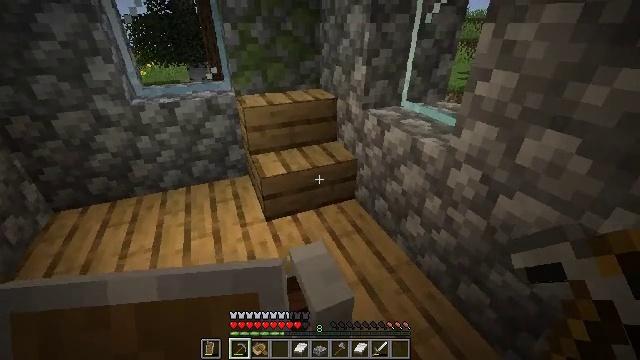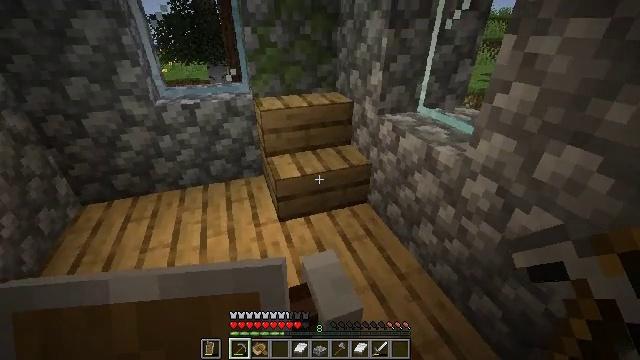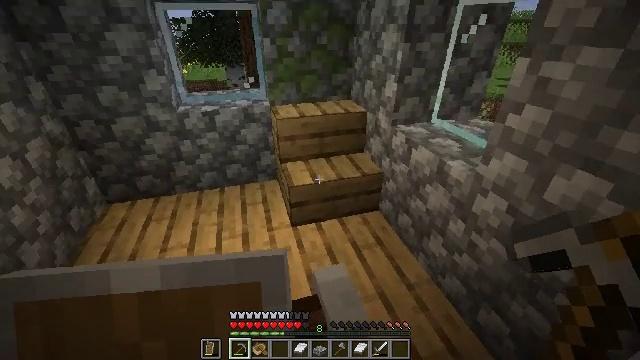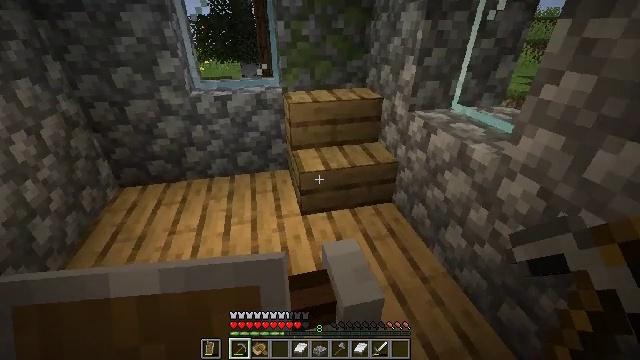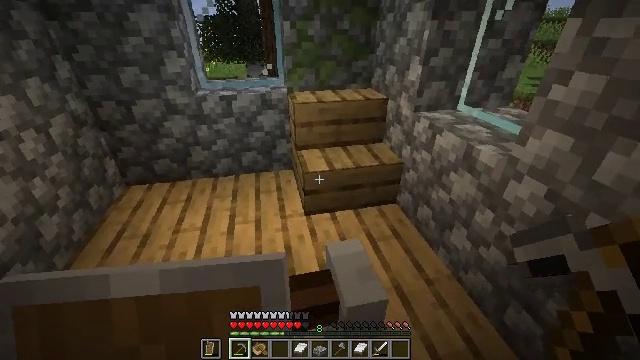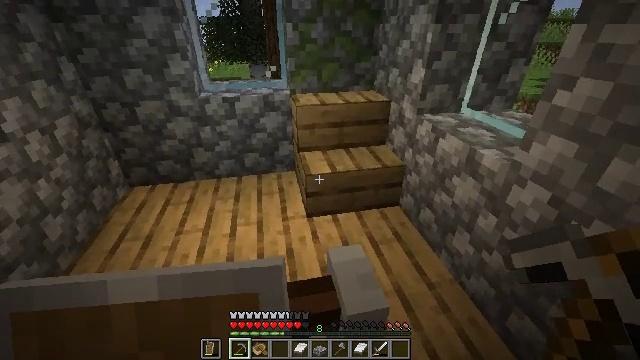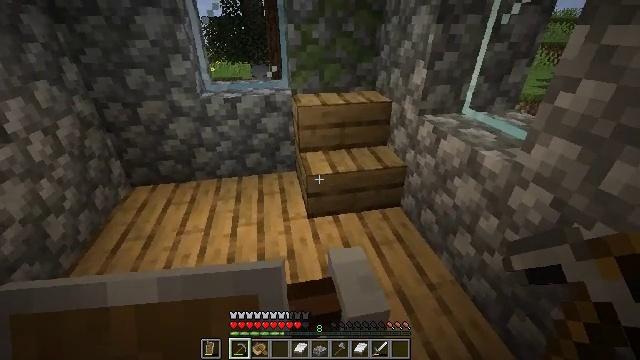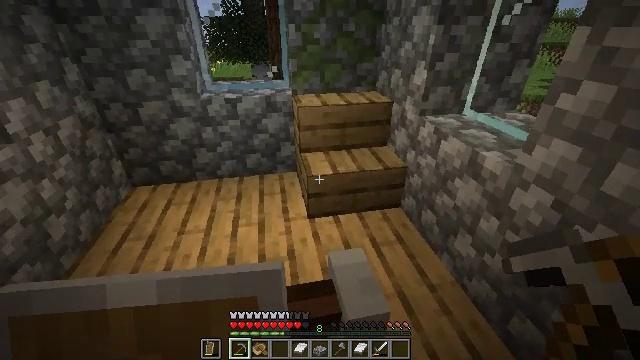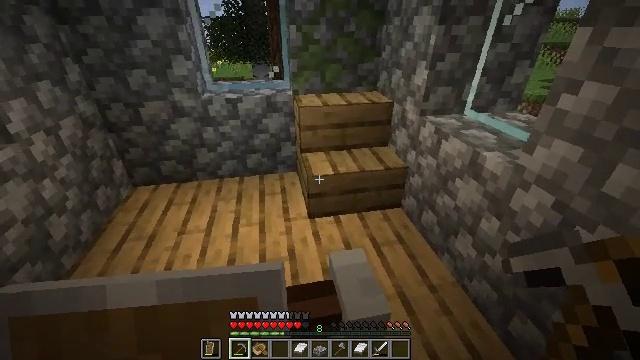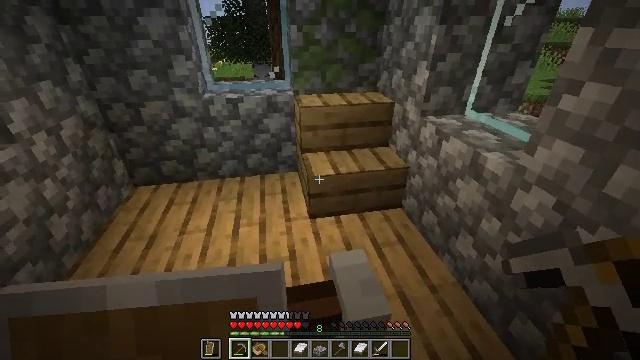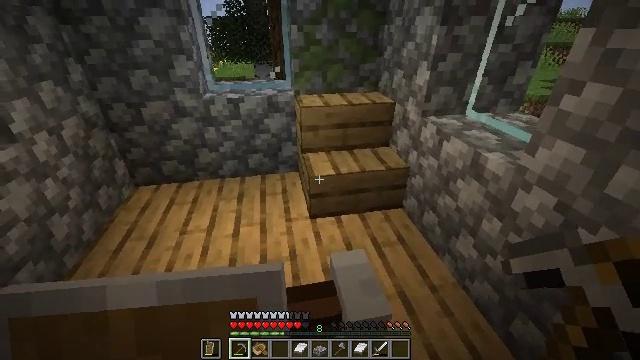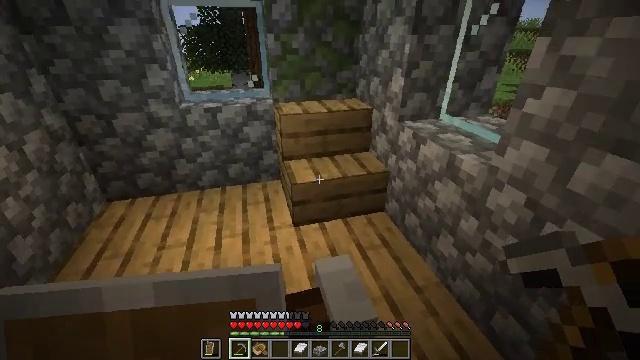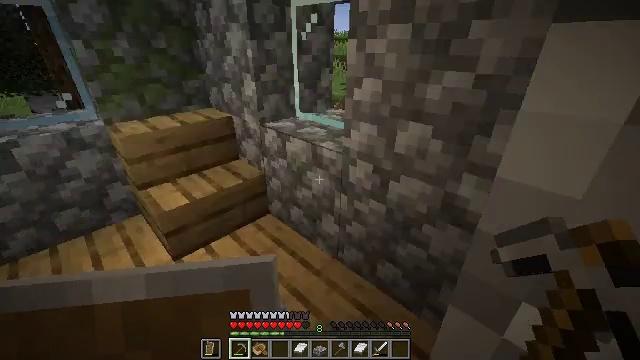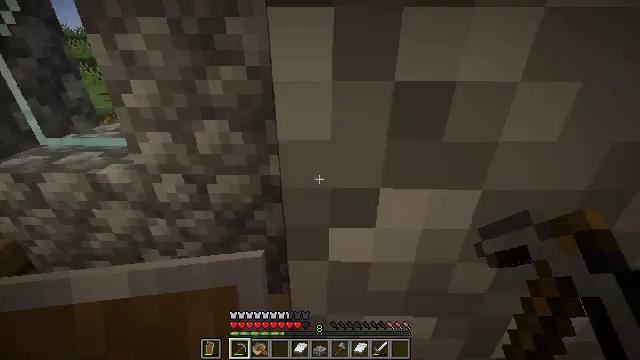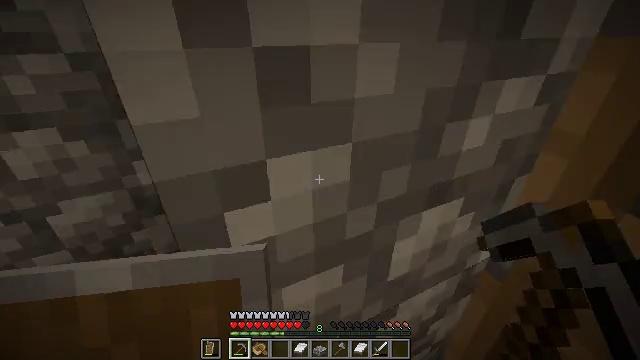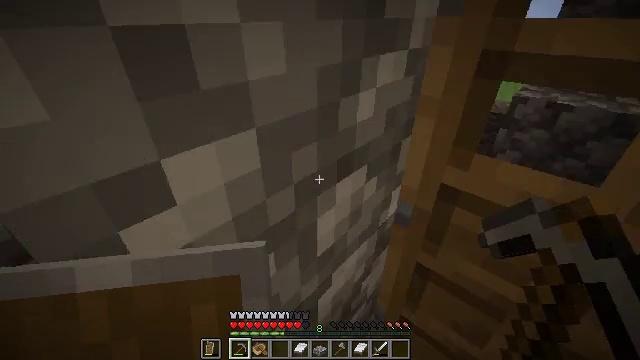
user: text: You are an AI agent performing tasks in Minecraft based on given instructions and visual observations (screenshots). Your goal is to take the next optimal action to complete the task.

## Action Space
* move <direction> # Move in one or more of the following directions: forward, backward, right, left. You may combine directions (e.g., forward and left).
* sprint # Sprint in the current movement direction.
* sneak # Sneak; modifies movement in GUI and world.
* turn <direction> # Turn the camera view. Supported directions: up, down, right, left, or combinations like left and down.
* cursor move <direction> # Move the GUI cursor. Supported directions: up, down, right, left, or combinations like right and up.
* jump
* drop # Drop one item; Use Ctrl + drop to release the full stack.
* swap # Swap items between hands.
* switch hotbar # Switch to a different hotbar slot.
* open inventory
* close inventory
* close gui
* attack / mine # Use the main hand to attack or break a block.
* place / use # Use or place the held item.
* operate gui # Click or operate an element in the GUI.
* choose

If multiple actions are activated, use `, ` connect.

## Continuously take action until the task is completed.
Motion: motion action
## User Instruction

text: Left click on the bell to mine it.
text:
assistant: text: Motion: move forward, turn left, jump
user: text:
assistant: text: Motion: move forward, turn left, jump
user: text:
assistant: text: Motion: move forward, turn left, jump
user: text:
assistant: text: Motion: move forward, turn left, jump
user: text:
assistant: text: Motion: move forward, jump
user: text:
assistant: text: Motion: move forward, jump
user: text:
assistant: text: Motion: move forward, jump
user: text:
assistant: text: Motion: move forward, jump
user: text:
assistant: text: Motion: move forward, jump
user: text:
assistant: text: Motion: move forward, jump
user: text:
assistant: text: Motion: move forward, turn right and up
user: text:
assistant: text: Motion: turn right and up
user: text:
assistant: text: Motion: turn right
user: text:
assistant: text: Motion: turn right and down
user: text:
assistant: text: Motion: turn right and down
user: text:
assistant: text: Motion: turn right
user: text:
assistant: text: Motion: turn right
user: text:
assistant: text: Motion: turn right
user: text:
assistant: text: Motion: no_op
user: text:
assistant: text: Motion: no_op
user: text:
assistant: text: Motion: no_op
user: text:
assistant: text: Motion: no_op
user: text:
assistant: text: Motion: no_op
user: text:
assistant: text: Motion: no_op
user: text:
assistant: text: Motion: turn left and down
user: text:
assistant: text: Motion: turn left and down
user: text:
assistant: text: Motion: turn left and down
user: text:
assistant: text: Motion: turn left
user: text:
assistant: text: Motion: turn left
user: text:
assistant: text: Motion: no_op